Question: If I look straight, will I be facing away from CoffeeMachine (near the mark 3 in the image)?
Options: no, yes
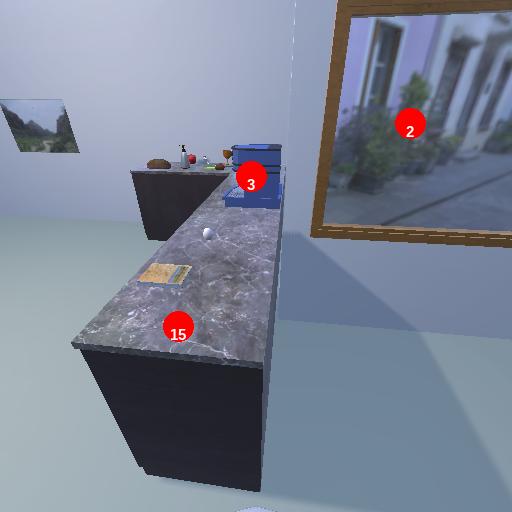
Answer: no